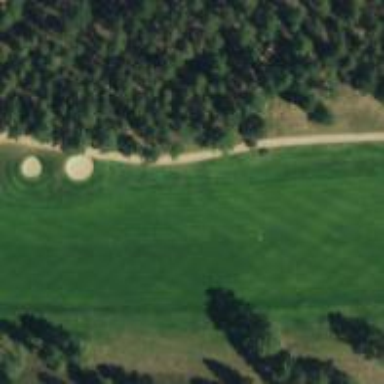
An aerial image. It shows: Footway that doubles as golf path.